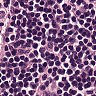
Metastatic tissue present: no